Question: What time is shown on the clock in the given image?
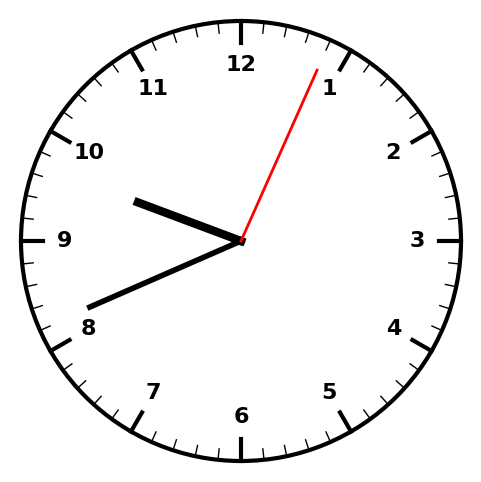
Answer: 09:41:04